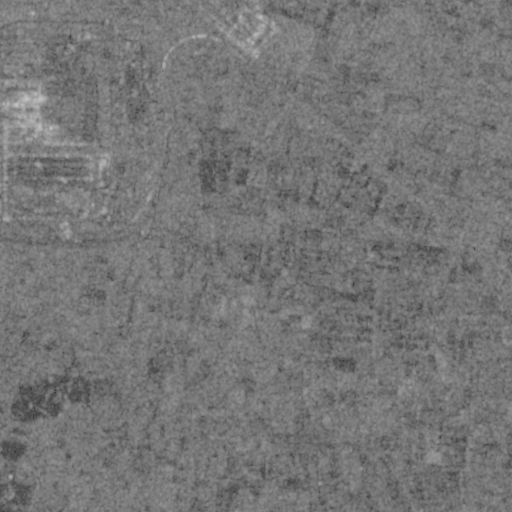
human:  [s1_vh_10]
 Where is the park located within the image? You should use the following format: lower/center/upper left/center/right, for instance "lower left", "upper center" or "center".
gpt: The park is located in the upper left of the image.
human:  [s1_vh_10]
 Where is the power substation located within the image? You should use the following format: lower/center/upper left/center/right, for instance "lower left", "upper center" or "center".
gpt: The power substation is located in the upper left of the image.
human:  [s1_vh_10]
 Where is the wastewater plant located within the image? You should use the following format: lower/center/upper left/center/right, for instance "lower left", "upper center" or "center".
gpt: The wastewater plant is located in the upper left of the image.
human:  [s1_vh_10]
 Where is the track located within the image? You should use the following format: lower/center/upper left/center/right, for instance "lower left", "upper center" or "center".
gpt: There is no track in the image.

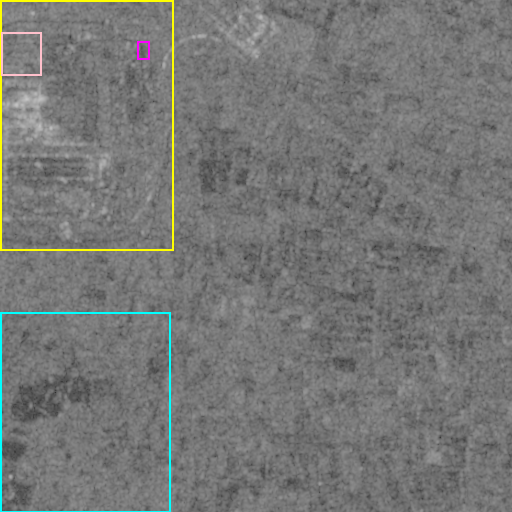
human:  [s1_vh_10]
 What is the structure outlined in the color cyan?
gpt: The structure outlined in cyan is a landfill.
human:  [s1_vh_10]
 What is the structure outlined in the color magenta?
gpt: The structure outlined in magenta is a park.
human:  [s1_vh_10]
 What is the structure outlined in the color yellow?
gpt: The structure outlined in yellow is a power plant.
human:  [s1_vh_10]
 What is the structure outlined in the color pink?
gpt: The structure outlined in pink is a power substation.
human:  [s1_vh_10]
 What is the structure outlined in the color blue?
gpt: There is no blue outline.